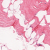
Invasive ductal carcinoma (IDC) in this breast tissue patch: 0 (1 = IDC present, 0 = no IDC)